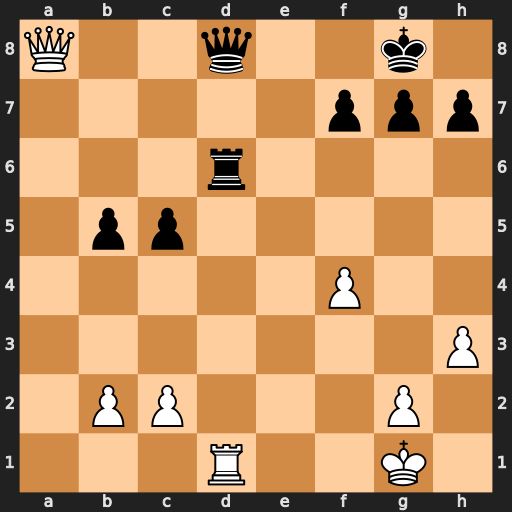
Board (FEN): Q2q2k1/5ppp/3r4/1pp5/5P2/7P/1PP3P1/3R2K1
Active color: w
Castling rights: -
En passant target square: -
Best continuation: Qxd8+ Rxd8 Rxd8#